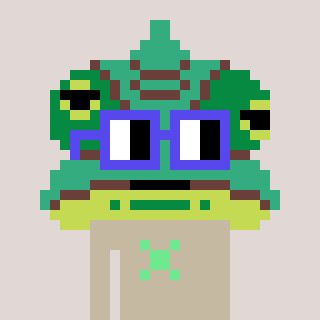
a pixel art character with square blue glasses, a chameleon-shaped head and a bege-colored body on a warm background